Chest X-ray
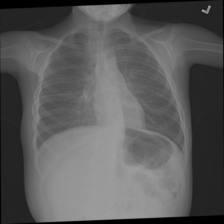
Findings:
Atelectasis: negative
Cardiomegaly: negative
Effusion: negative
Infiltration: positive
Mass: negative
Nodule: negative
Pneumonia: negative
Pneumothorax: negative
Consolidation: negative
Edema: negative
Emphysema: negative
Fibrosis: negative
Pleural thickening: negative
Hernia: negative